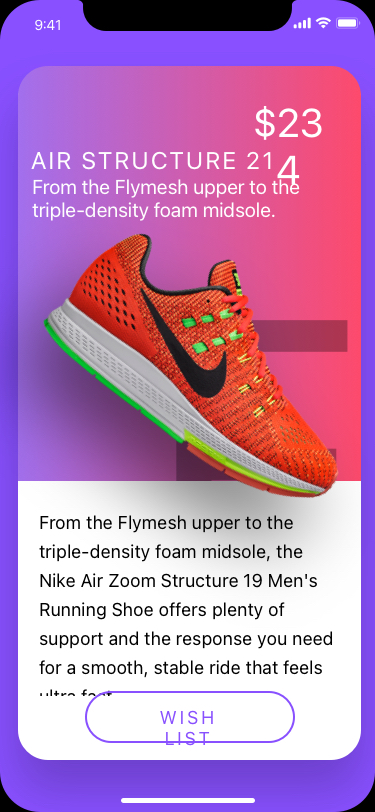
Text in this UI design:
From the Flymesh upper to the triple-density foam midsole, the Nike Air Zoom Structure 19 Men's Running Shoe offers plenty of support and the response you need for a smooth, stable ride that feels ultra fast.
From the Flymesh upper to the triple-density foam midsole.
AIR STRUCTURE 21
$234